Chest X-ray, PA view. Patient: 51 years old, sex F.
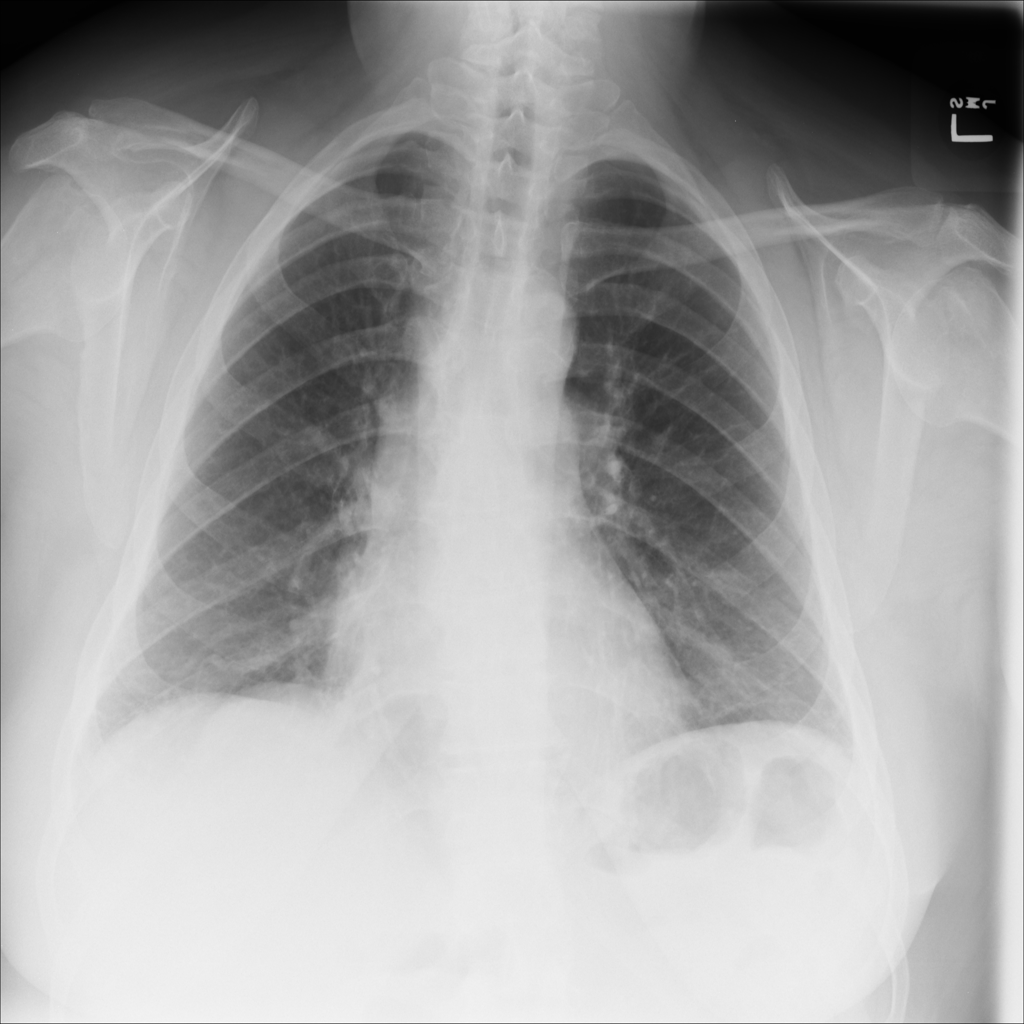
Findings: No Finding